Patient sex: M
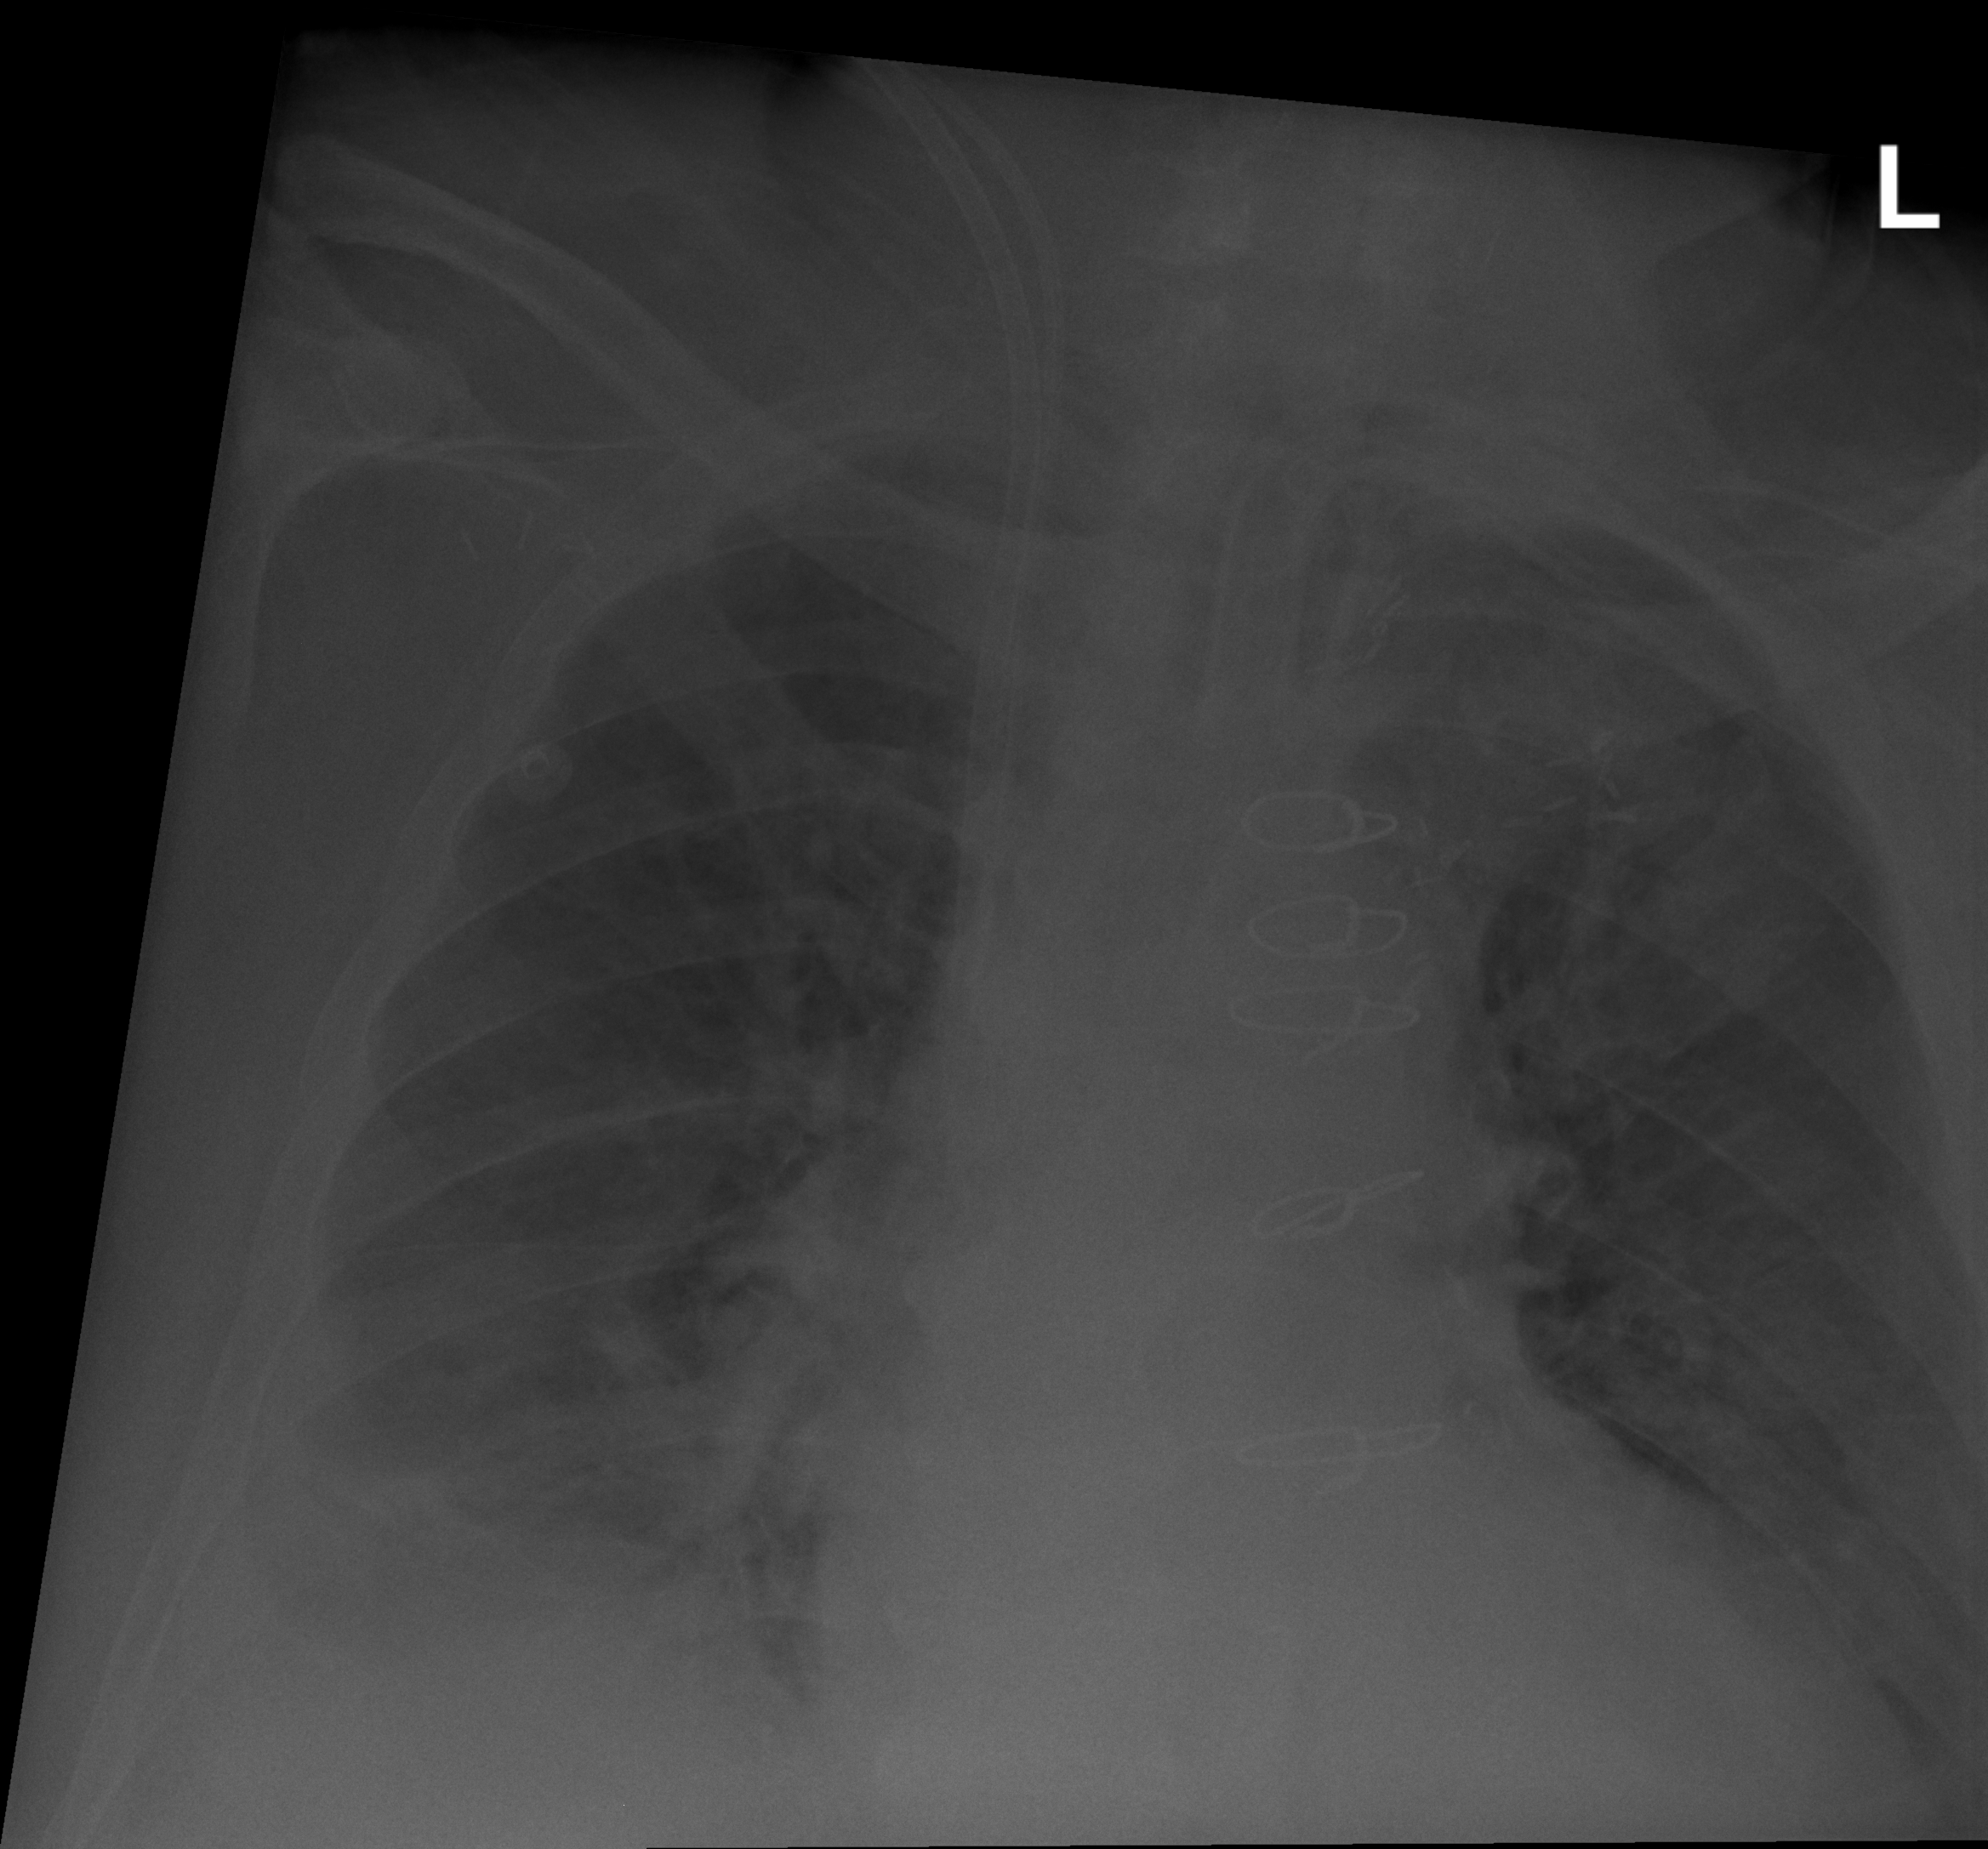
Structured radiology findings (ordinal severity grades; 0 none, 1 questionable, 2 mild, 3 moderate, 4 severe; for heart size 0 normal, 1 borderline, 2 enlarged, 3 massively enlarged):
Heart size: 2
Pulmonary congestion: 2
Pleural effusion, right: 3
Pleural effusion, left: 2
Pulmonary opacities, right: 2
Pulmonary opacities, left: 2
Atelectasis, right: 2
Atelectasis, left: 2